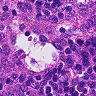
Metastatic tissue present: no